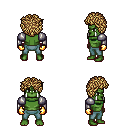
a pixel art fantasy rpg character, male body template, orc, green skin, steel arm armor, teal pants, blonde curly afro hairstyle, gold gloves, four views (front, back, left, right), 2x2 character sprite sheet, small pixel art, hard edges, no anti-aliasing